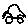
Label: car